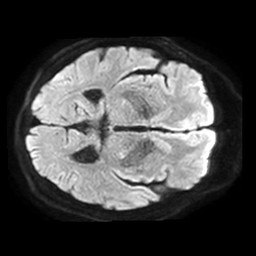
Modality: TRACE
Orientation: axial
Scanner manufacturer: philips
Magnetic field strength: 1.5 T
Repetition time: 3.266 s
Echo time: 0.06899 s